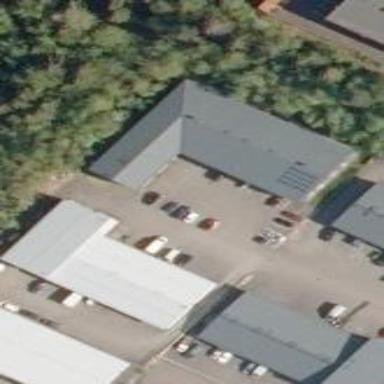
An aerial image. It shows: Warehouse used for storage.